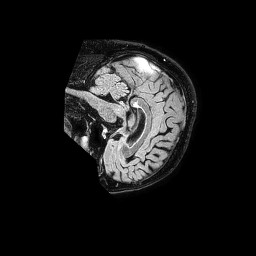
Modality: FLAIR
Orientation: sagittal
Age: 59
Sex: male
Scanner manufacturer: philips
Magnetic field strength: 1.5 T
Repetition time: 4.8 s
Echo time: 0.3 s